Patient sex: M
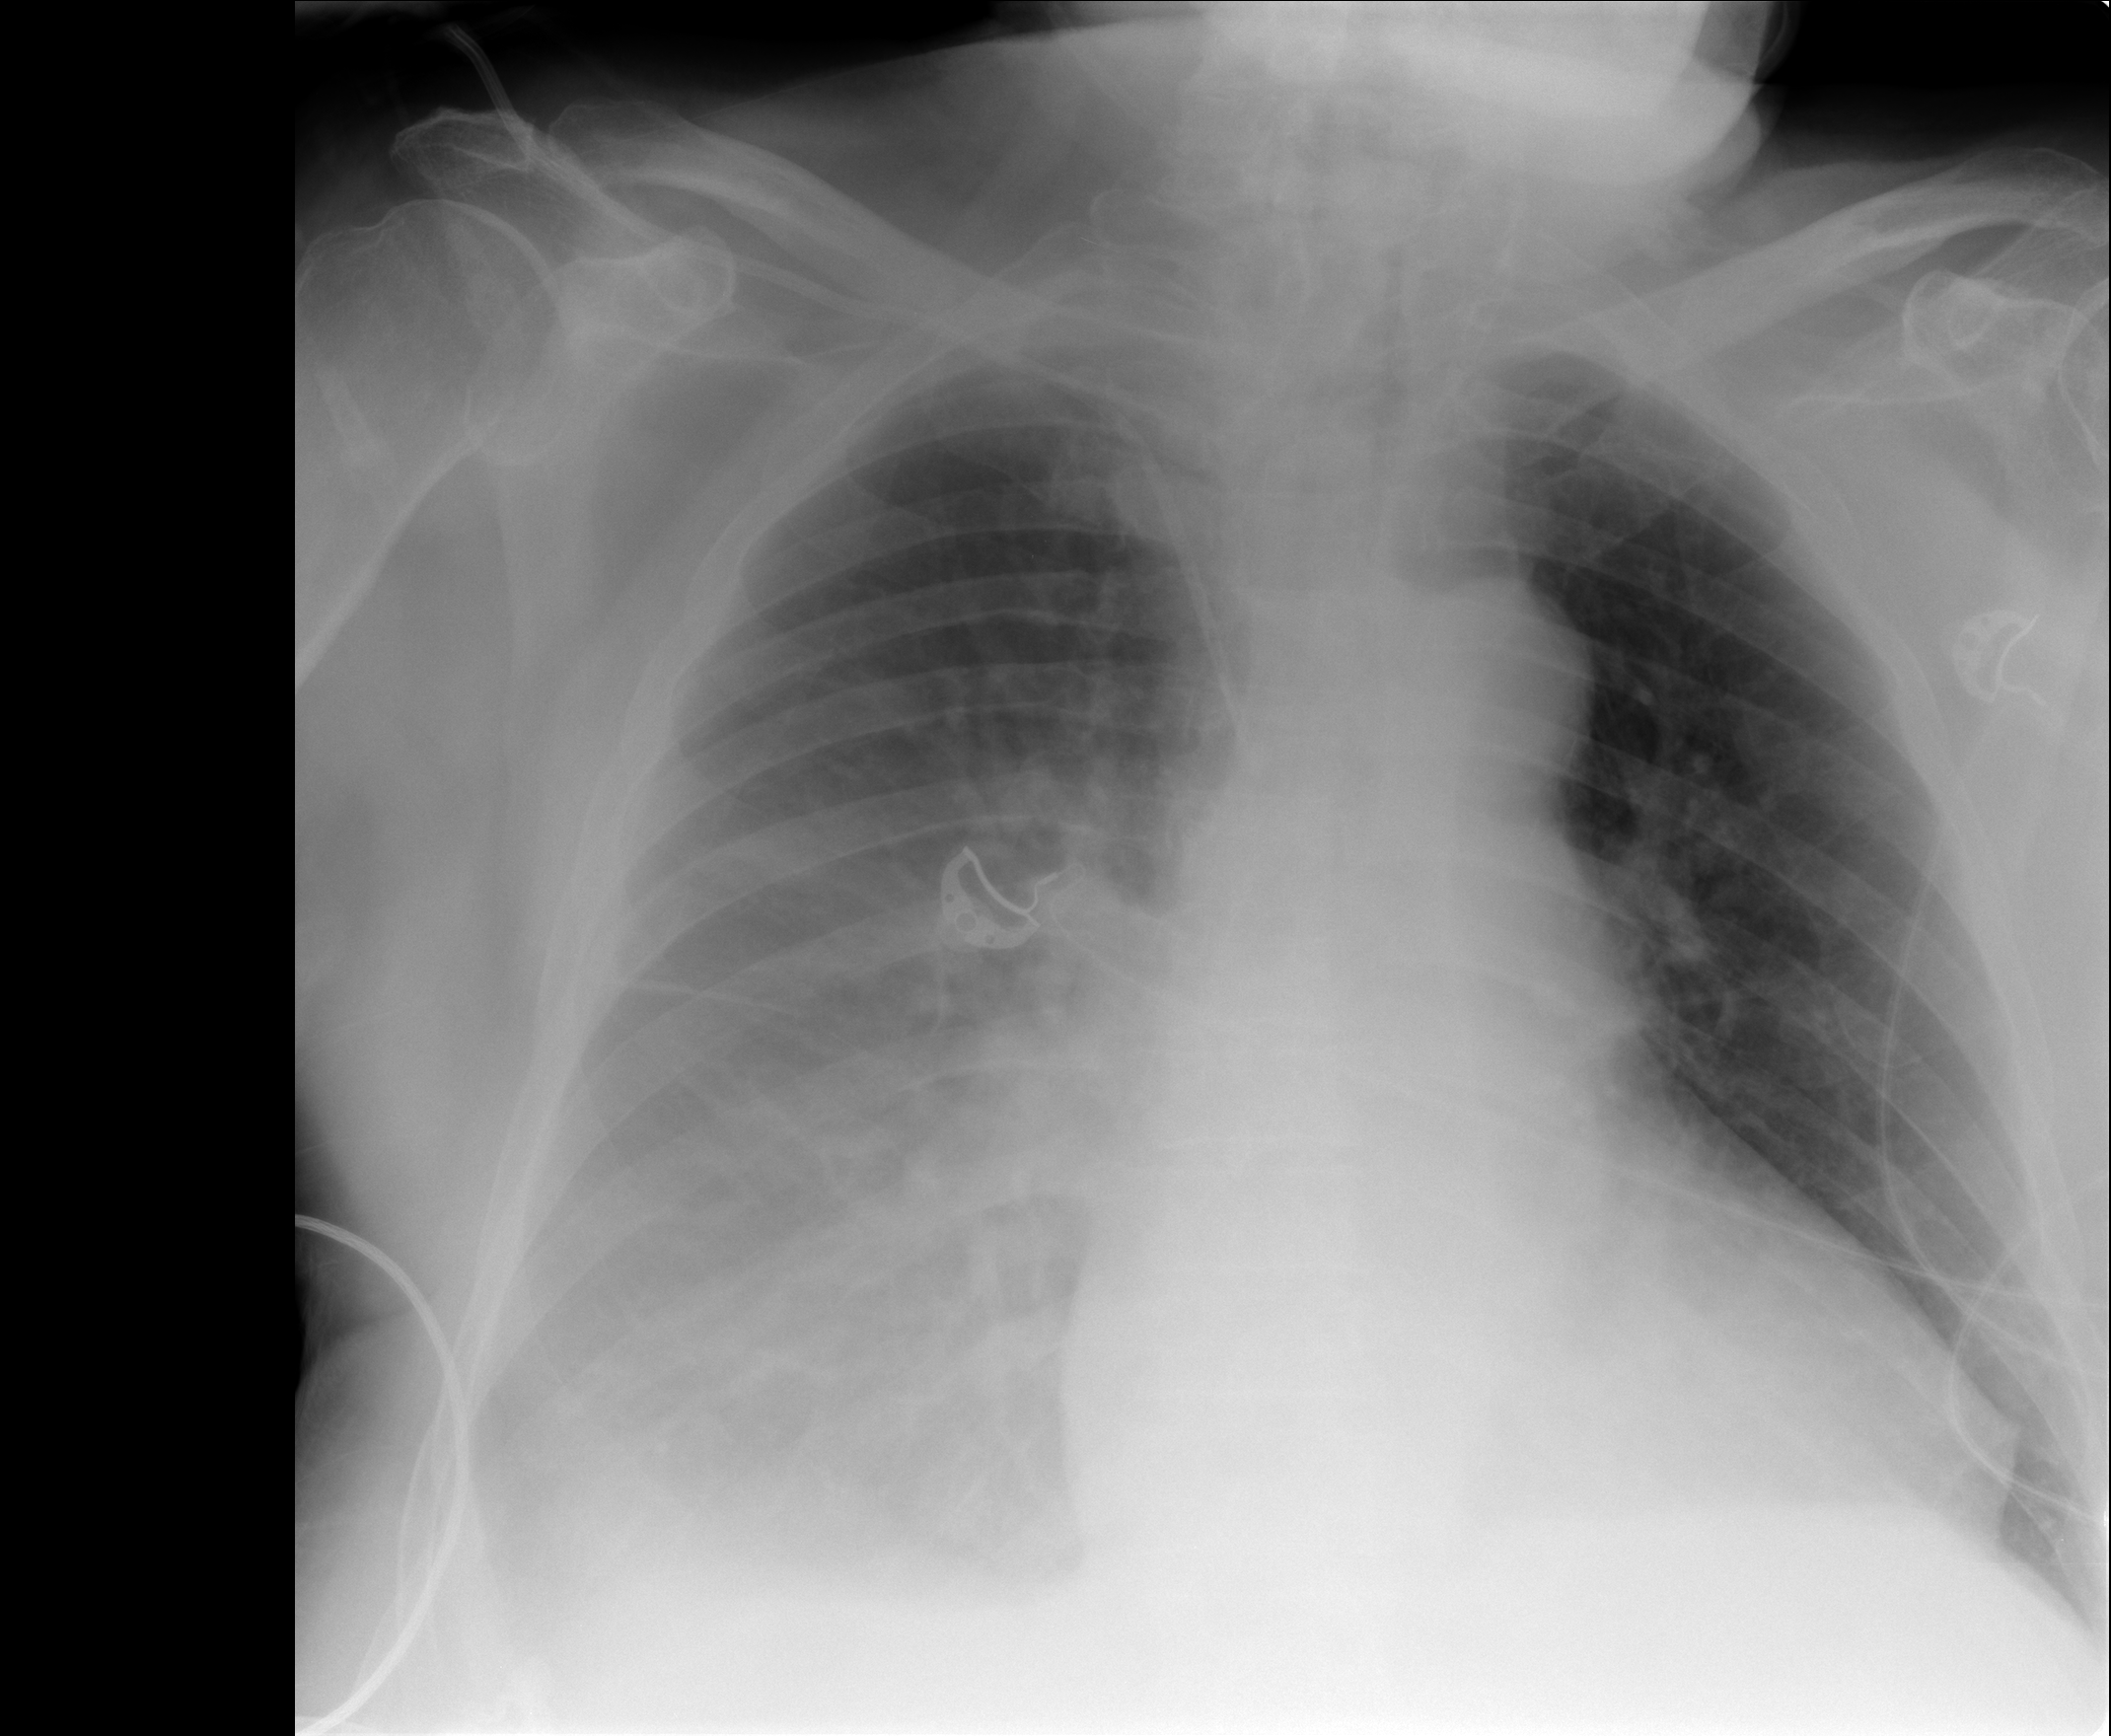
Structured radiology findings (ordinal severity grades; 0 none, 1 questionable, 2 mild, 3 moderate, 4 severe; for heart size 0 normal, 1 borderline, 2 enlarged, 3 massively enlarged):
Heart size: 2
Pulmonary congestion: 2
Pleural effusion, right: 3
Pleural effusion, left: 1
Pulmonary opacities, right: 0
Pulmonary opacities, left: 0
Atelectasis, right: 3
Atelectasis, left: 2